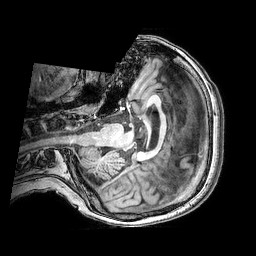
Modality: T1w
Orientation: axial
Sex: female
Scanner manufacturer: philips
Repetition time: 0.008061 s
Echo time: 0.00369 s